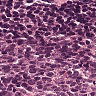
Metastatic tissue present: no